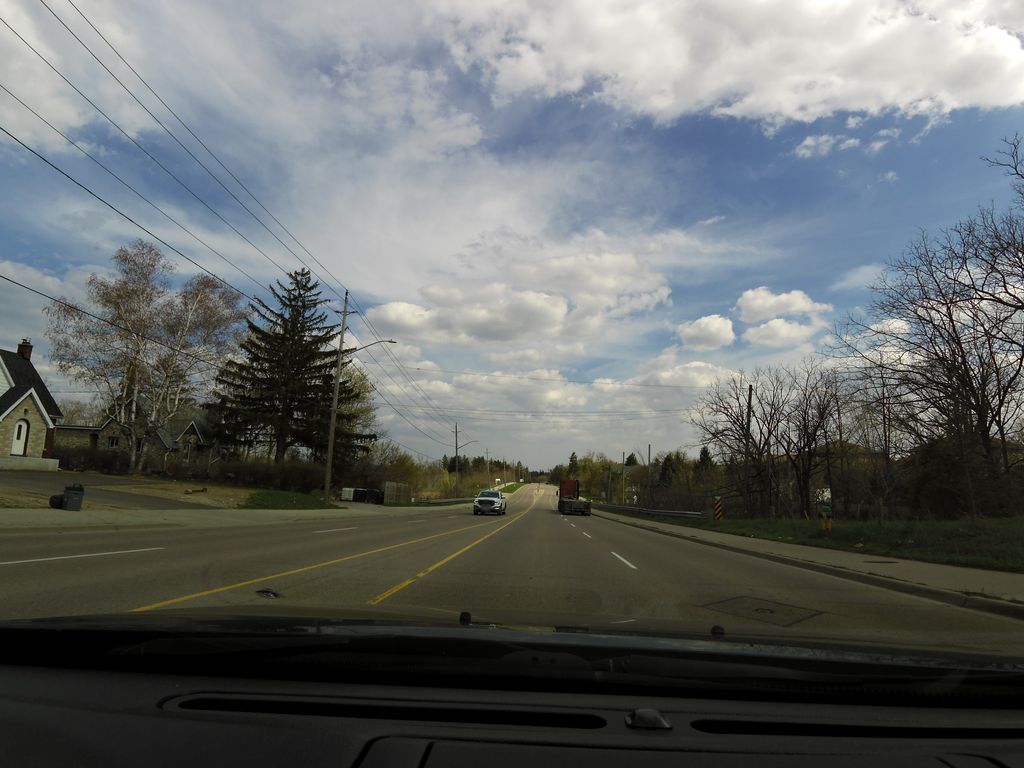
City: kitchener-waterloo